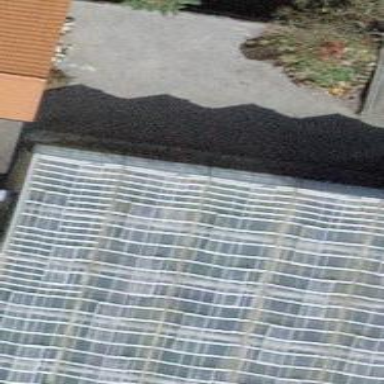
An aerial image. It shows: Garden center shop.